Question: Is there a way to clear the bottom of an image? I tried 'margin-bottom: 100%', and 'padding-bottom: 100%', but it is not working because I have more divs below which clears all.
I want to clear only the content of the image containing div.
### HTML
'''
<div class="contentpart">
<p>
<a href="http://www.s1waterbike.ro/wp-content/uploads/2013/07/contact-feat1.jpg">
<img class="alignnone size-medium wp-image-88" alt="contact-feat" src="http://www.s1waterbike.ro/wp-content/uploads/2013/07/contact-feat1-300x200.jpg" height="200" width="300">
</a>
</p>
the text....
</div>
<div class="contentpart">
The text.....
</div>
'''
### CSS
'''
.contentpart img {
float: left;
clear: bottom;
}
'''
Example of how the solution should look like

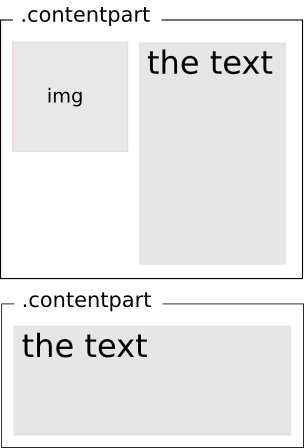
Answer: Based on your image, you can realize the layout by using the the following :
'''
<div class="contentpart">
<a href="#">
<img src="http://placehold.it/300x200">
</a>
Donec adipiscing, lorem non euismod venenatis...
</div>
'''
and applying the following rules:
'''
.contentpart {
border: 1px dotted gray;
display: table;
}
.contentpart a {
display: table-cell;
vertical-align: top;
padding-right: 20px;
}
'''
You can see the demo at: <URL>
You can use CSS tables to get the text to stay in a single column without wrapping it in a block element.
Apply 'display: table' to the parent block and 'display: table-cell' to the 'a' tag.
You can have some control over white space by applying some padding to the 'a' element.